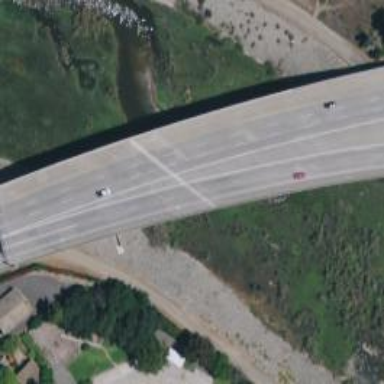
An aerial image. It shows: Bridge over motorway.